Aerial crown-view tile of a tropical tree (Barro Colorado Island, Panama), acquired 20250616:
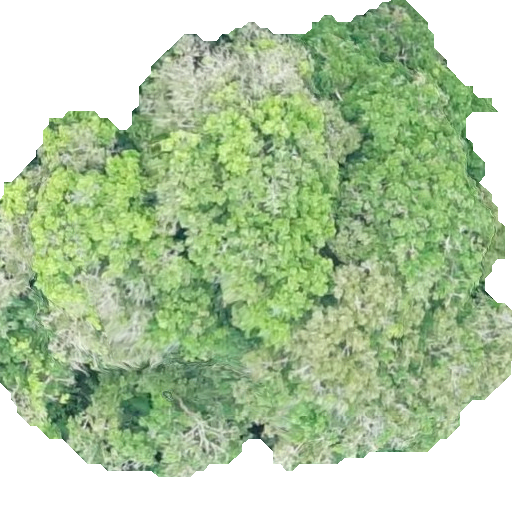
Species: Prioria copaifera
GBIF accepted scientific name: Prioria copaifera
Crown area: 277.916 m²